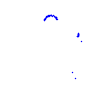
Particle: proton